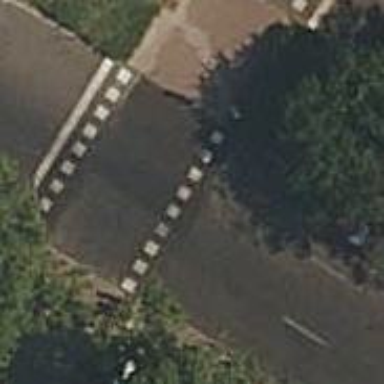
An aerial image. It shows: Road with traffic signals at the crossing.